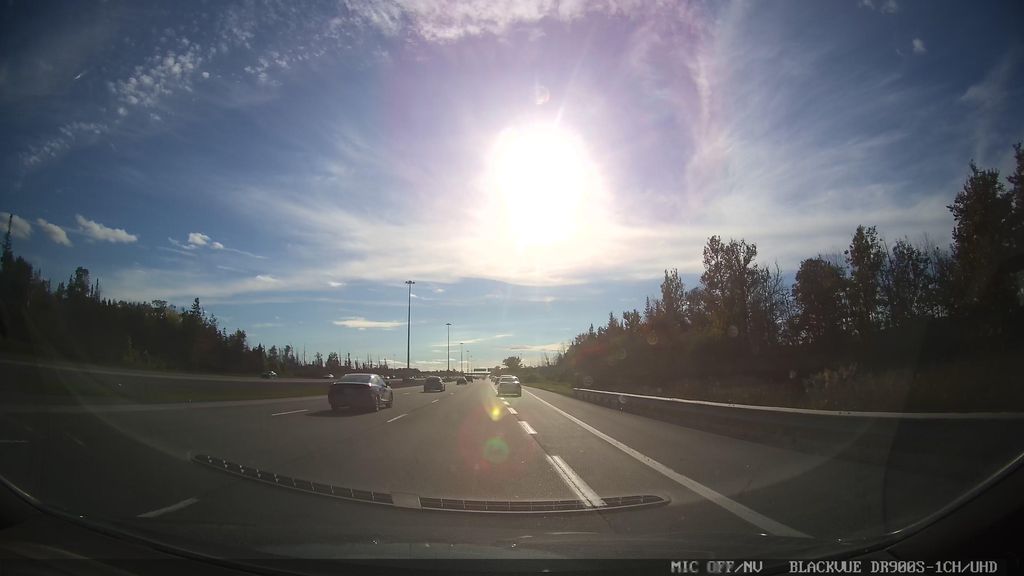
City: ottawa-gatineau